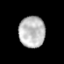
Tissue: prostate
Cell type: T cells
Senescence score: 0.3176
Nuclear area (px): 798
Mean DAPI intensity: 187.393